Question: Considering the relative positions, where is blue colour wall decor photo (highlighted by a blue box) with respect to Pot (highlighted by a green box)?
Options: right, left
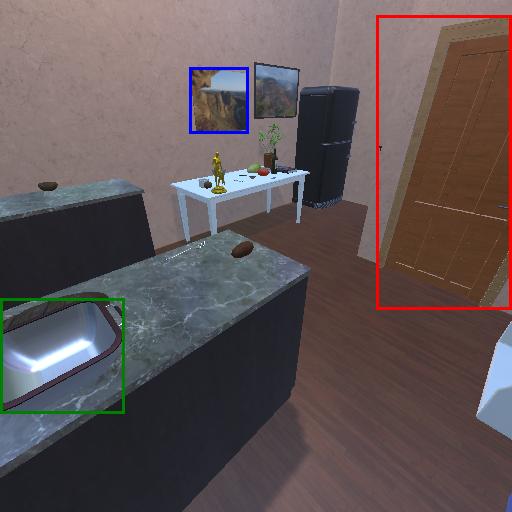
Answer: right